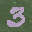
Label: 3